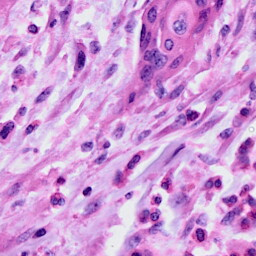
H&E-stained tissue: Cervix